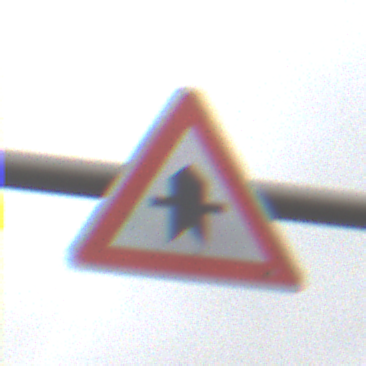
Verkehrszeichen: Vorfahrt
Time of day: Midday
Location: Outdoor (Nature)
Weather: Overcast
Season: NotSpecified
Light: Natural